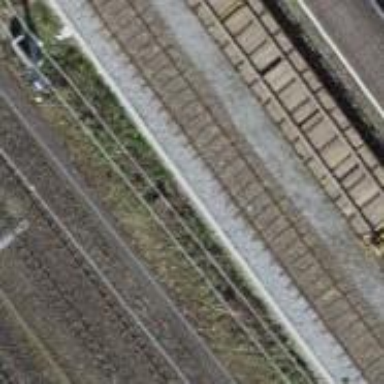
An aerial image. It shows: Railway yard with one track.